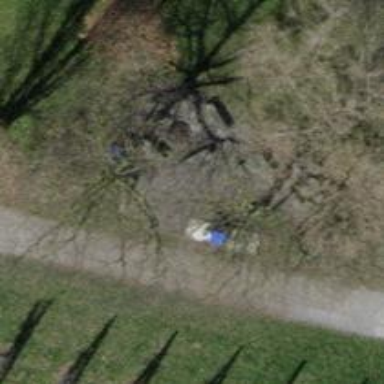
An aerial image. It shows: Picnic site with BBQ amenities.